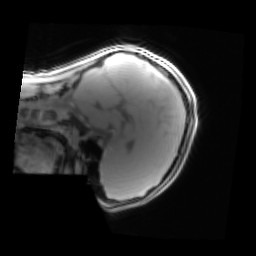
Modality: PDw
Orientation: sagittal
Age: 13
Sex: male
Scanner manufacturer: siemens
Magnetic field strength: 3 T
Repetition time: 0.25 s
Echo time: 0.00103 s